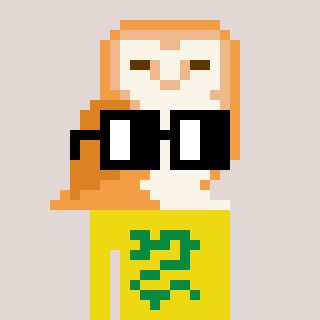
a pixel art character with square black glasses, a owl-shaped head and a yellow-colored body on a warm background